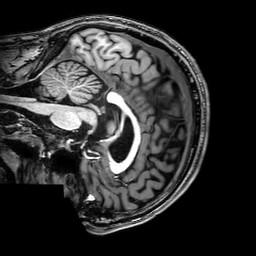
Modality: T1w
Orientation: sagittal
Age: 24
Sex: male
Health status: healthy
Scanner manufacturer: philips
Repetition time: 0.008228 s
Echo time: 0.00377 s